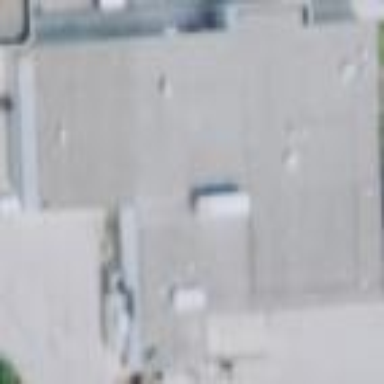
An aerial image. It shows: Retail building.